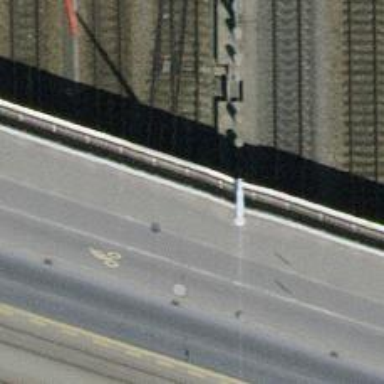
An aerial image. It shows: Yard with single rail track. The railway track is electrified with contact line for service purposes.